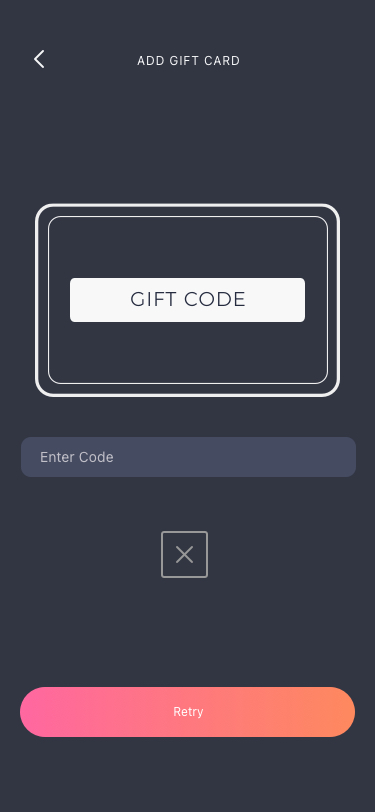
Text in this UI design:
ADD GIFT CARD